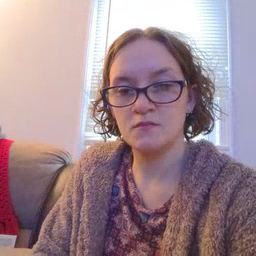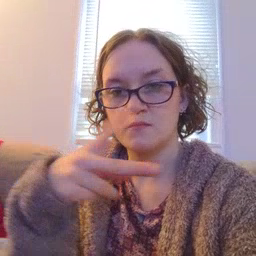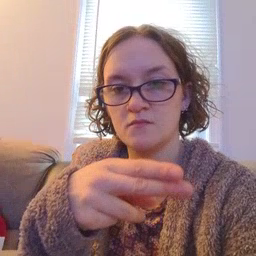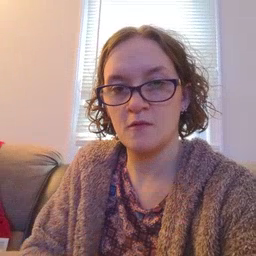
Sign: cut